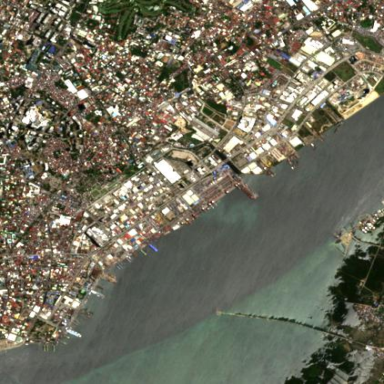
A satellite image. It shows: Industrial area designated for port activities.